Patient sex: M
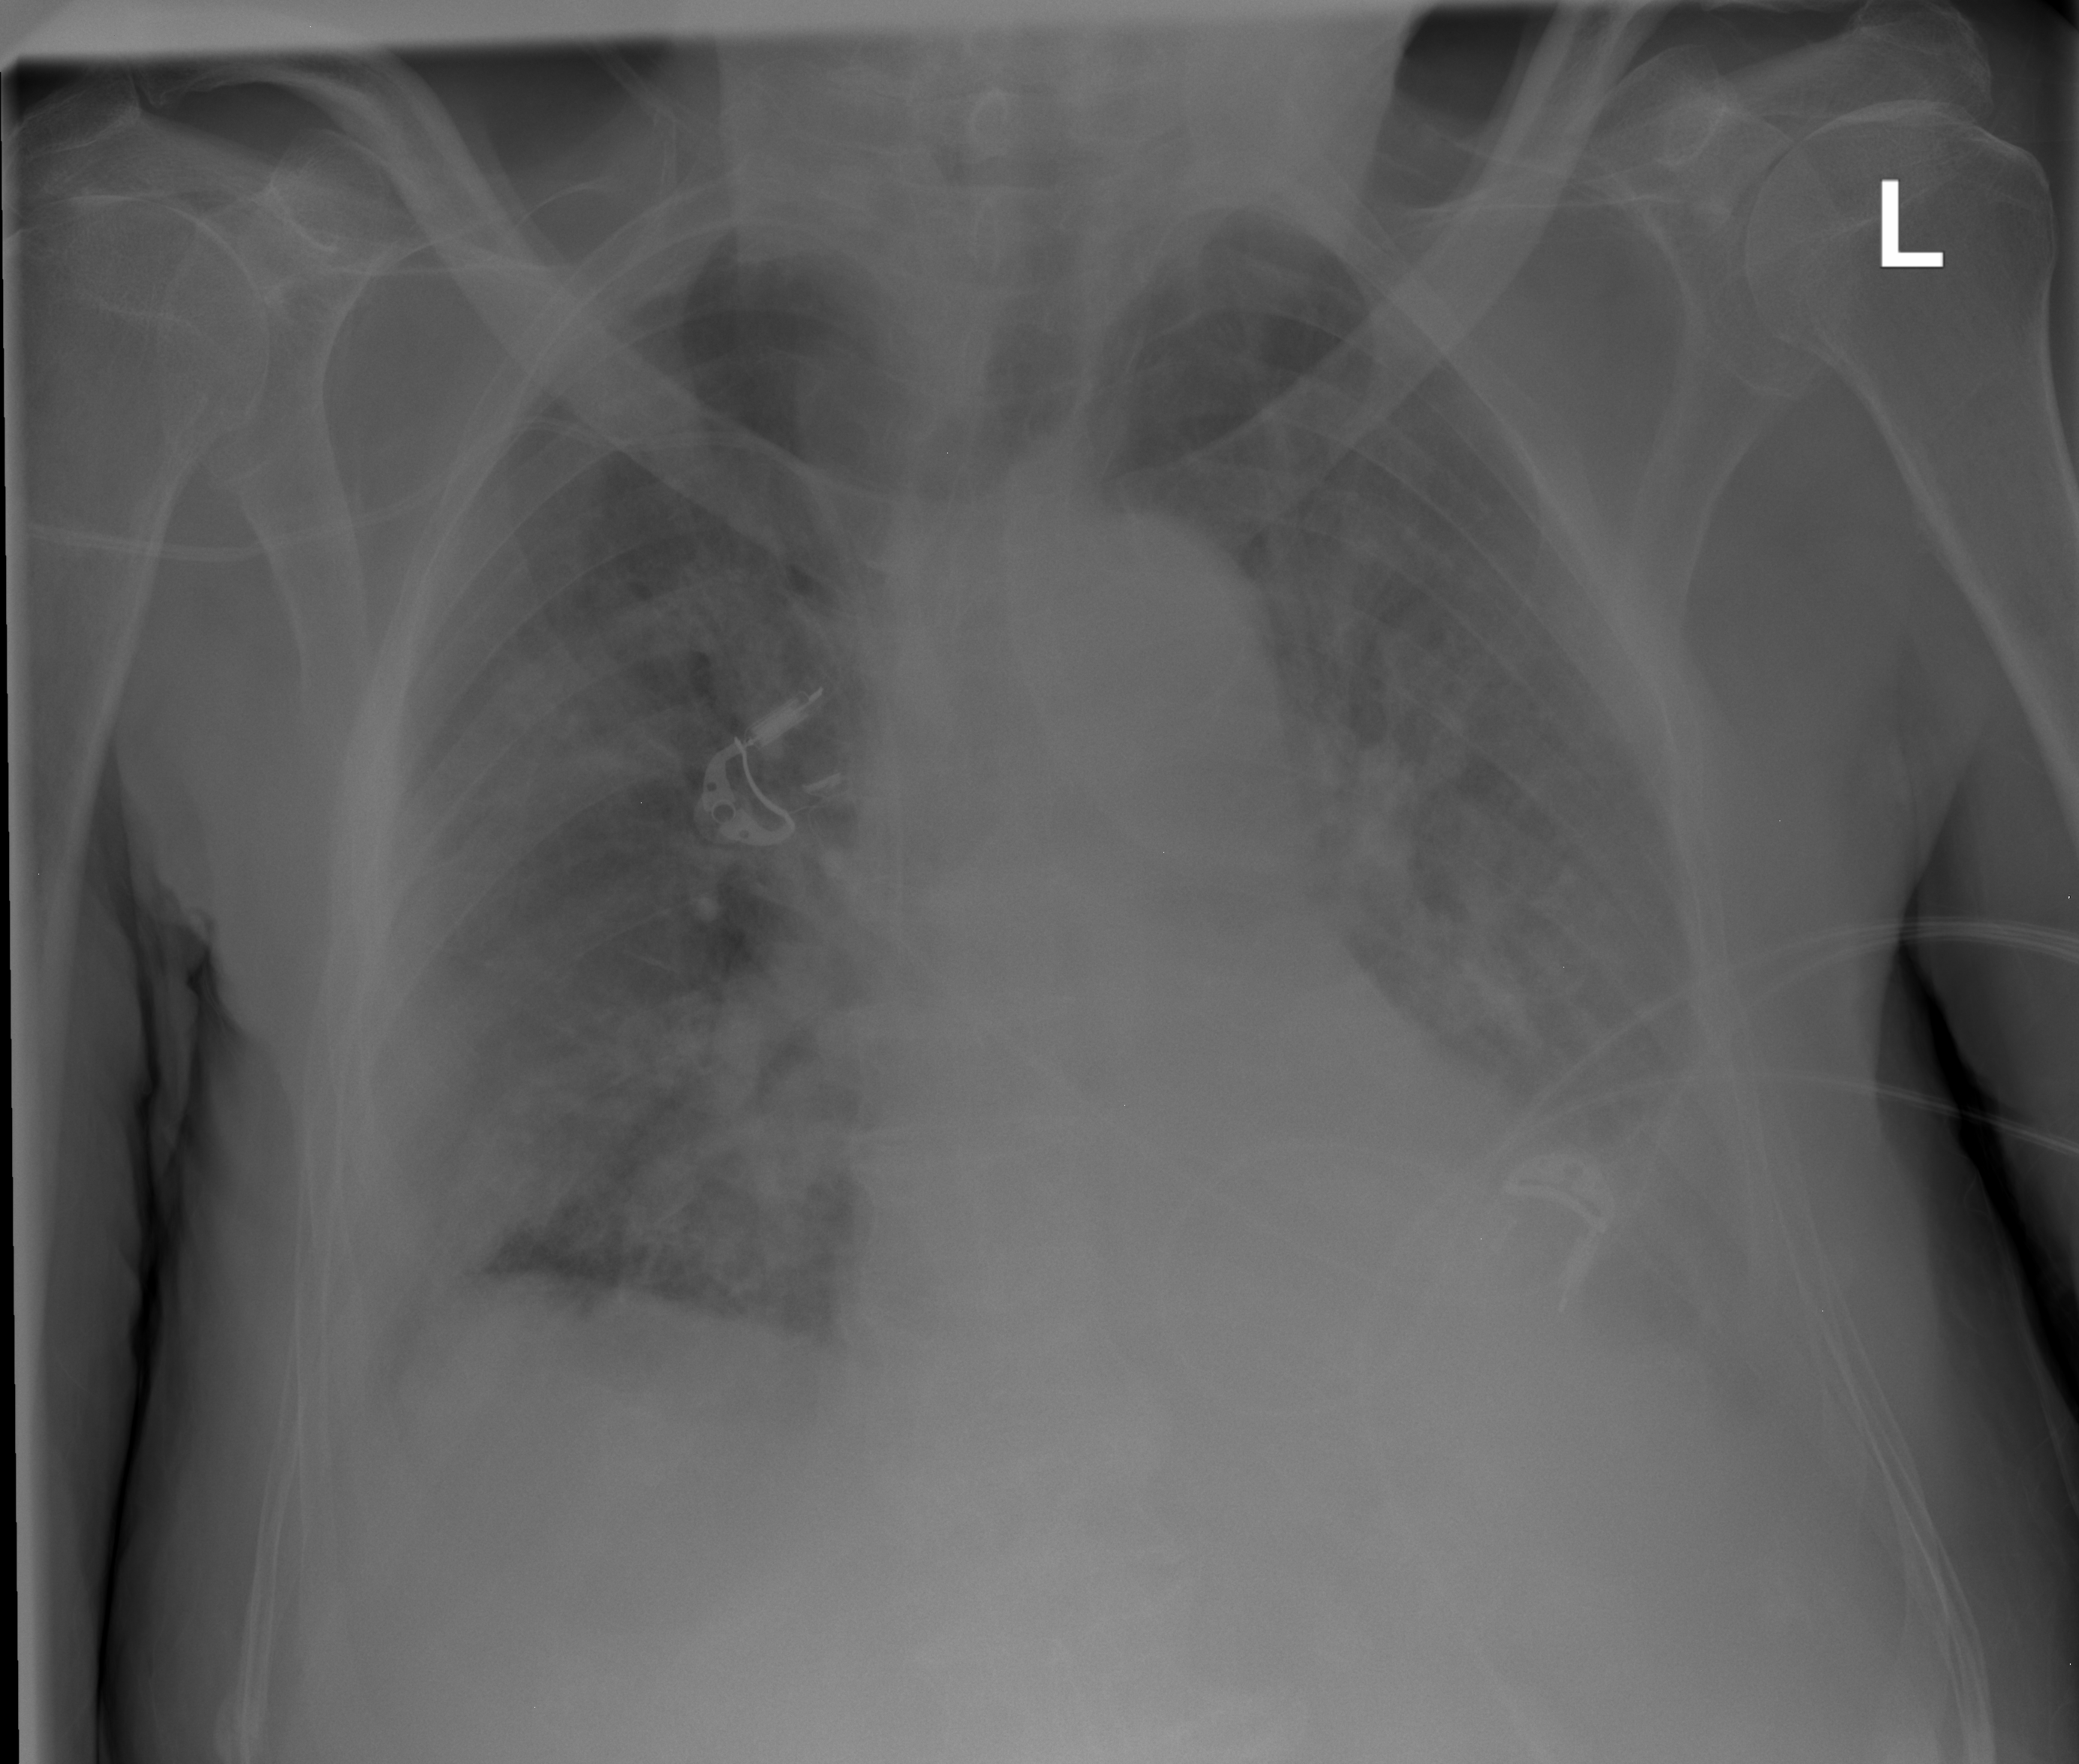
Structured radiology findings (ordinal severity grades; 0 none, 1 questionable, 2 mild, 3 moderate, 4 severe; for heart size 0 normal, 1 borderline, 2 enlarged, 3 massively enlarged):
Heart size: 0
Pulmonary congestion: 2
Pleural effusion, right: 2
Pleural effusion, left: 2
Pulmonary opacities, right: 3
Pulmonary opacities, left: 2
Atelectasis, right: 2
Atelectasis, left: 2